Question: I'm playing around with a backbone calendar app (it lets you post events on a calendar) in Chrome javascript console and notice on the right side (see image) it has a panel showing local, closure and global scope. In this particular app, I set debugger in the EventsView, and Chrome tells me that the Event (a model) and the EventView (view for one particular event) are in Closure scope.
I sort of understand global, closure and local. Global scope would be anything in the global namespace. Local is all the variables within the current scope. Can you explain in practical terms what it means for the Event and EventView to be in closure scope and how this might improve my understanding of how the app is working...What insight can this provide me? Also, you'll notice that in the Local scope, 'this' is said to be a 'child.' Why? What would the parent be?

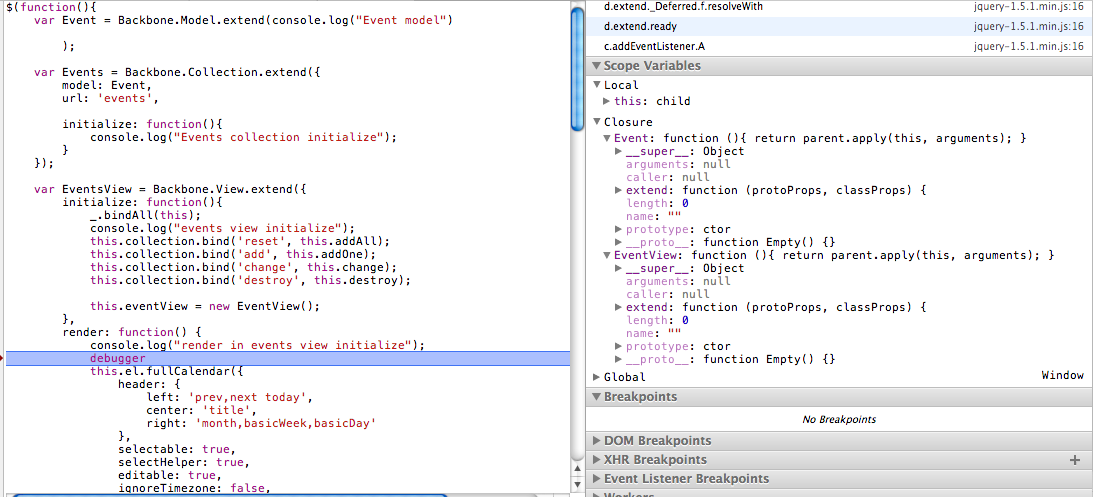
Answer: Read up here on closures: <URL>
But the short answer, assuming you're paused on a breakpoint on line 6 below, the variable 'global' will appear in the Global variables section of debug tools, 'closure' in the Closure section, and 'local' in the Local section:
'''
1 var global = 'foo';
2
3 function bar() {
4 var closure = 'baz';
5 function oof() {
6 var local = 'rab'; // stopped on a breakpoint on this line
7 }
8 }
'''
When debugging, it's just helpful to know how many closures up you need to look to find the variable definition, how many other contexts it might apply to, the consequences of changing it in local scope, etc.